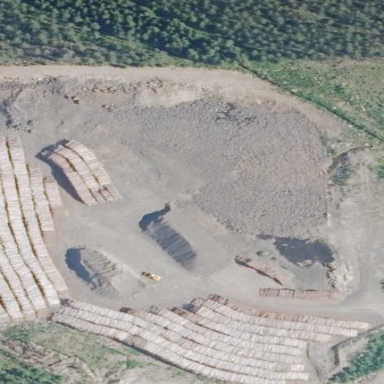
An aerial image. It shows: Quarry area.